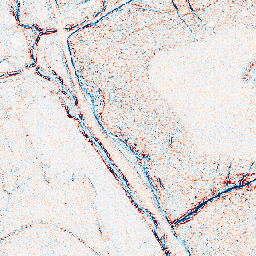
Category: edge_preserving
Decomposition family: anisotropic_diffusion
Decomposition parameters: iterations: 5
kappa: 30
gamma: 0.05
Upsampling method: area
Upsampling parameters: scale: 8
Upsampling scale: 8